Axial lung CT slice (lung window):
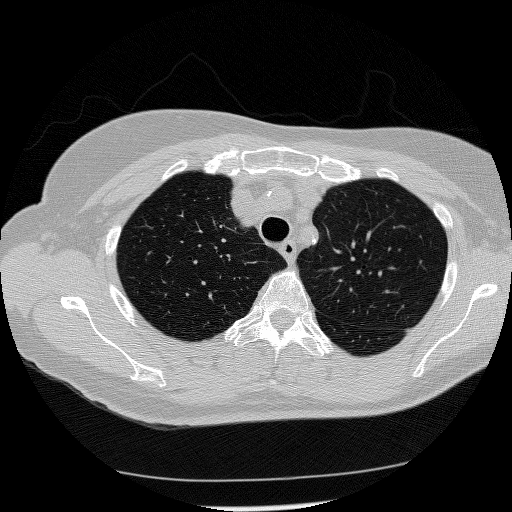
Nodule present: no